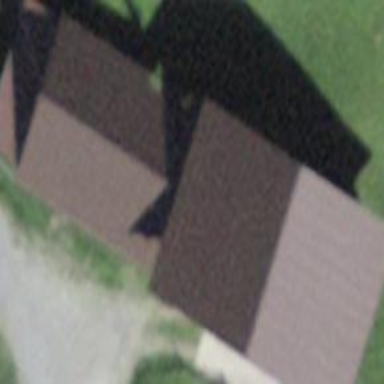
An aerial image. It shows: Stable building.